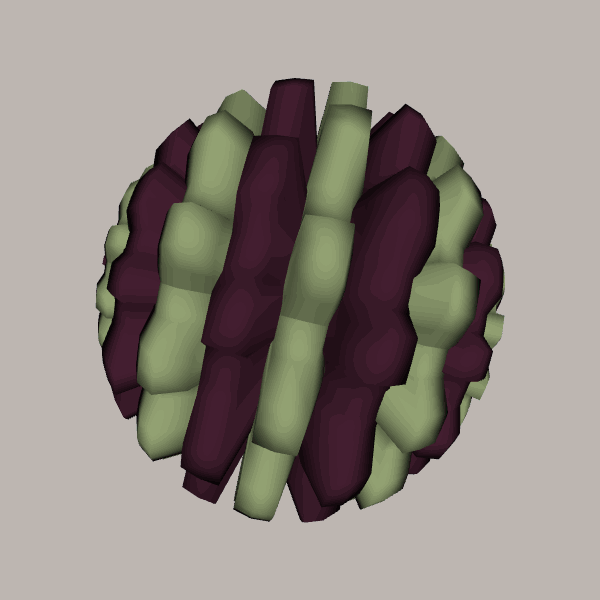
Background: light